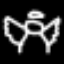
Label: angel